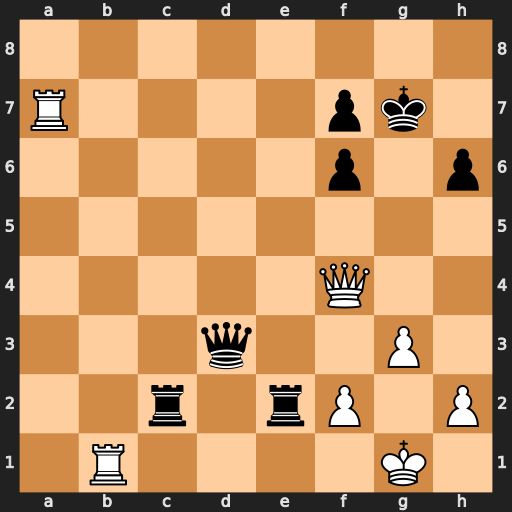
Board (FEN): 8/R4pk1/5p1p/8/5Q2/3q2P1/2r1rP1P/1R4K1
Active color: w
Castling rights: -
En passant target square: -
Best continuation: Qg4+ Qg6 Rxf7+ Kxf7 Rb7+ Re7 Rxe7+ Kxe7 Qxg6